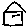
Label: house